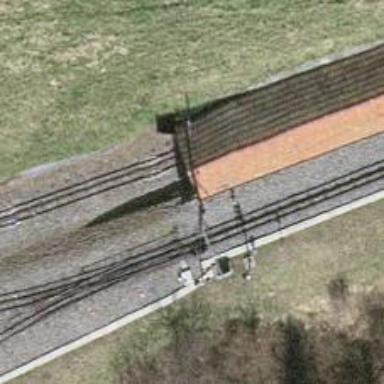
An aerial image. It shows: Narrow-gauge railway siding with 1 track. The railway line is electrified with contact line.